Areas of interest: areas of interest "Toll Station"
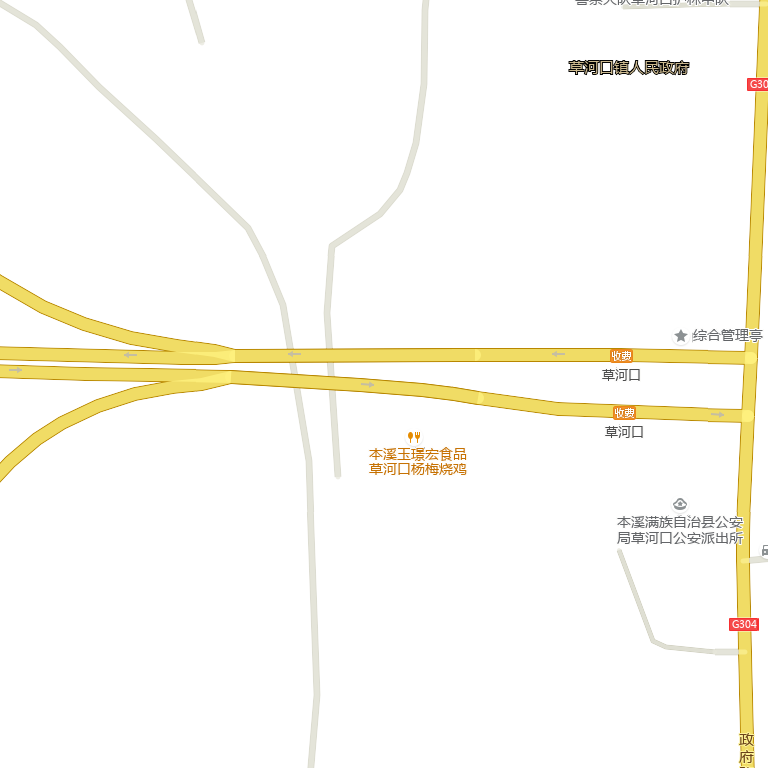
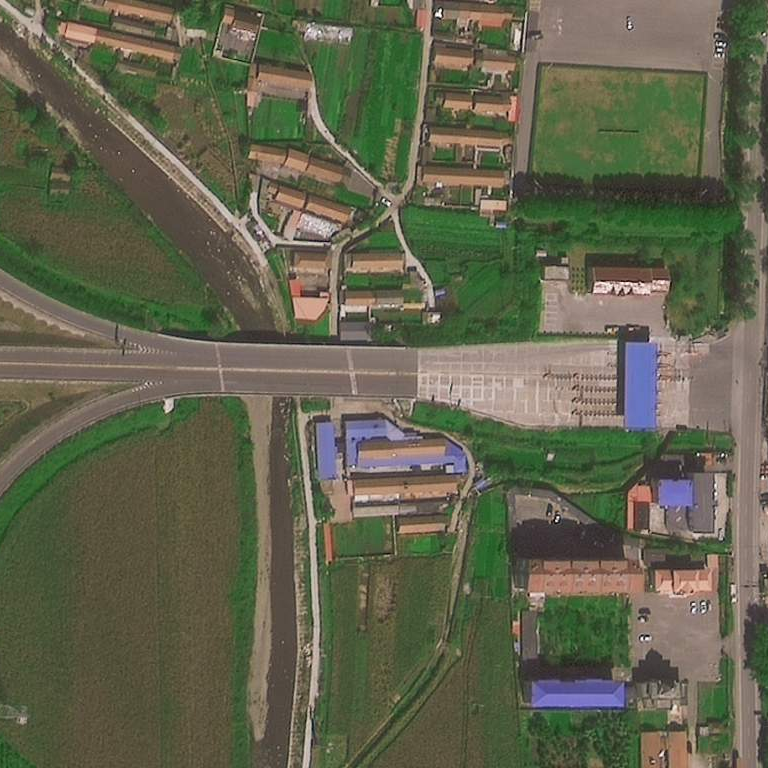